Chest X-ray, PA view. Patient: 70 years old, sex M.
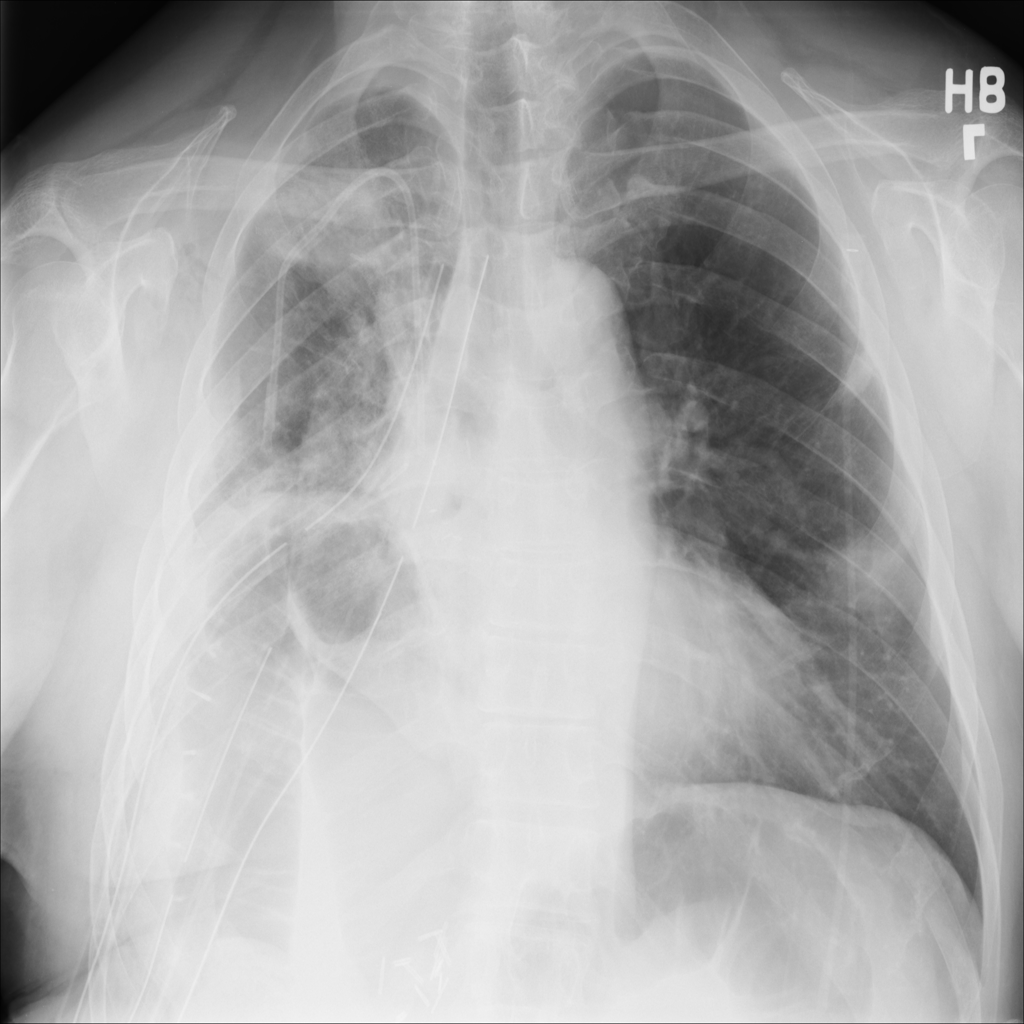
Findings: Emphysema, Mass, Nodule